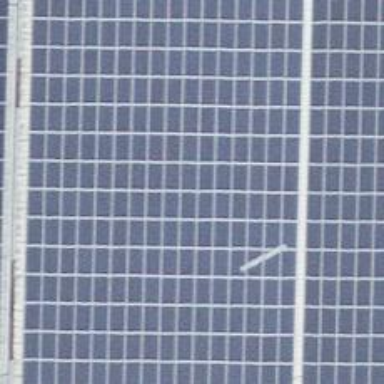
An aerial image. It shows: Solar power generator using photovoltaic method with solar photovoltaic panel types.